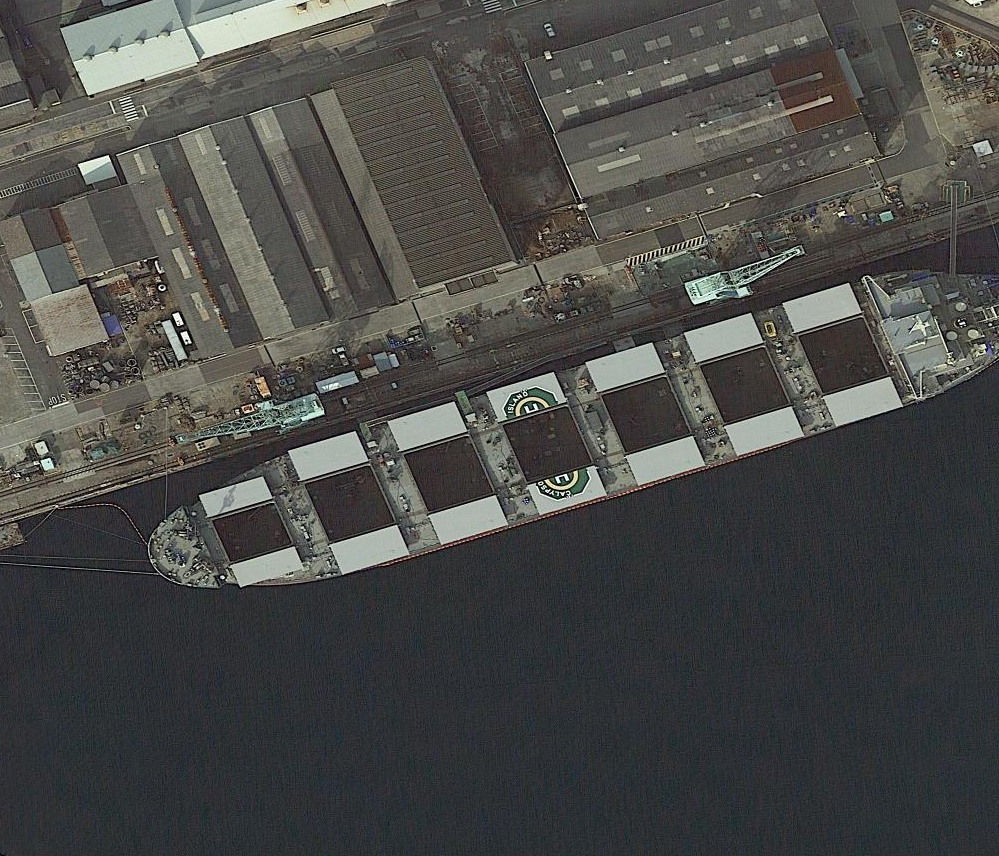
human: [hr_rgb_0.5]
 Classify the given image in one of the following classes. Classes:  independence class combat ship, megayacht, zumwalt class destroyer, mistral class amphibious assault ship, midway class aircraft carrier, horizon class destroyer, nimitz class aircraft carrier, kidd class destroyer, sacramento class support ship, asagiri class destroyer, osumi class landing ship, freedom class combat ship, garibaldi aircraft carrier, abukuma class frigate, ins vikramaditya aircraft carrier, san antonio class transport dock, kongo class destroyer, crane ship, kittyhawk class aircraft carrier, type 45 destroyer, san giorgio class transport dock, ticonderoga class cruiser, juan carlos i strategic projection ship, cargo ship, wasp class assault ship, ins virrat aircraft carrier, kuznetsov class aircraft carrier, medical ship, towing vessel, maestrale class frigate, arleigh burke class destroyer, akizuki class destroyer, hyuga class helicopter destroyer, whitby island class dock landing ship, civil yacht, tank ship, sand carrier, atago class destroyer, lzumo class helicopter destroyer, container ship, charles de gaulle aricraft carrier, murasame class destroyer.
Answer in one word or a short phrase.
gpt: Cargo ship